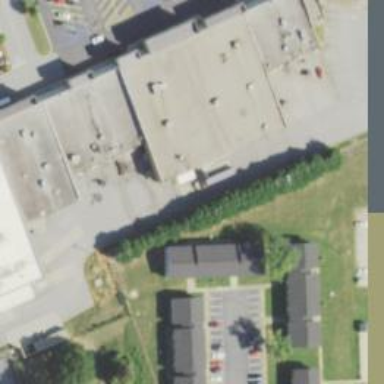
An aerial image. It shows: Fitness center building.